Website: bh-photo
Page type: cart
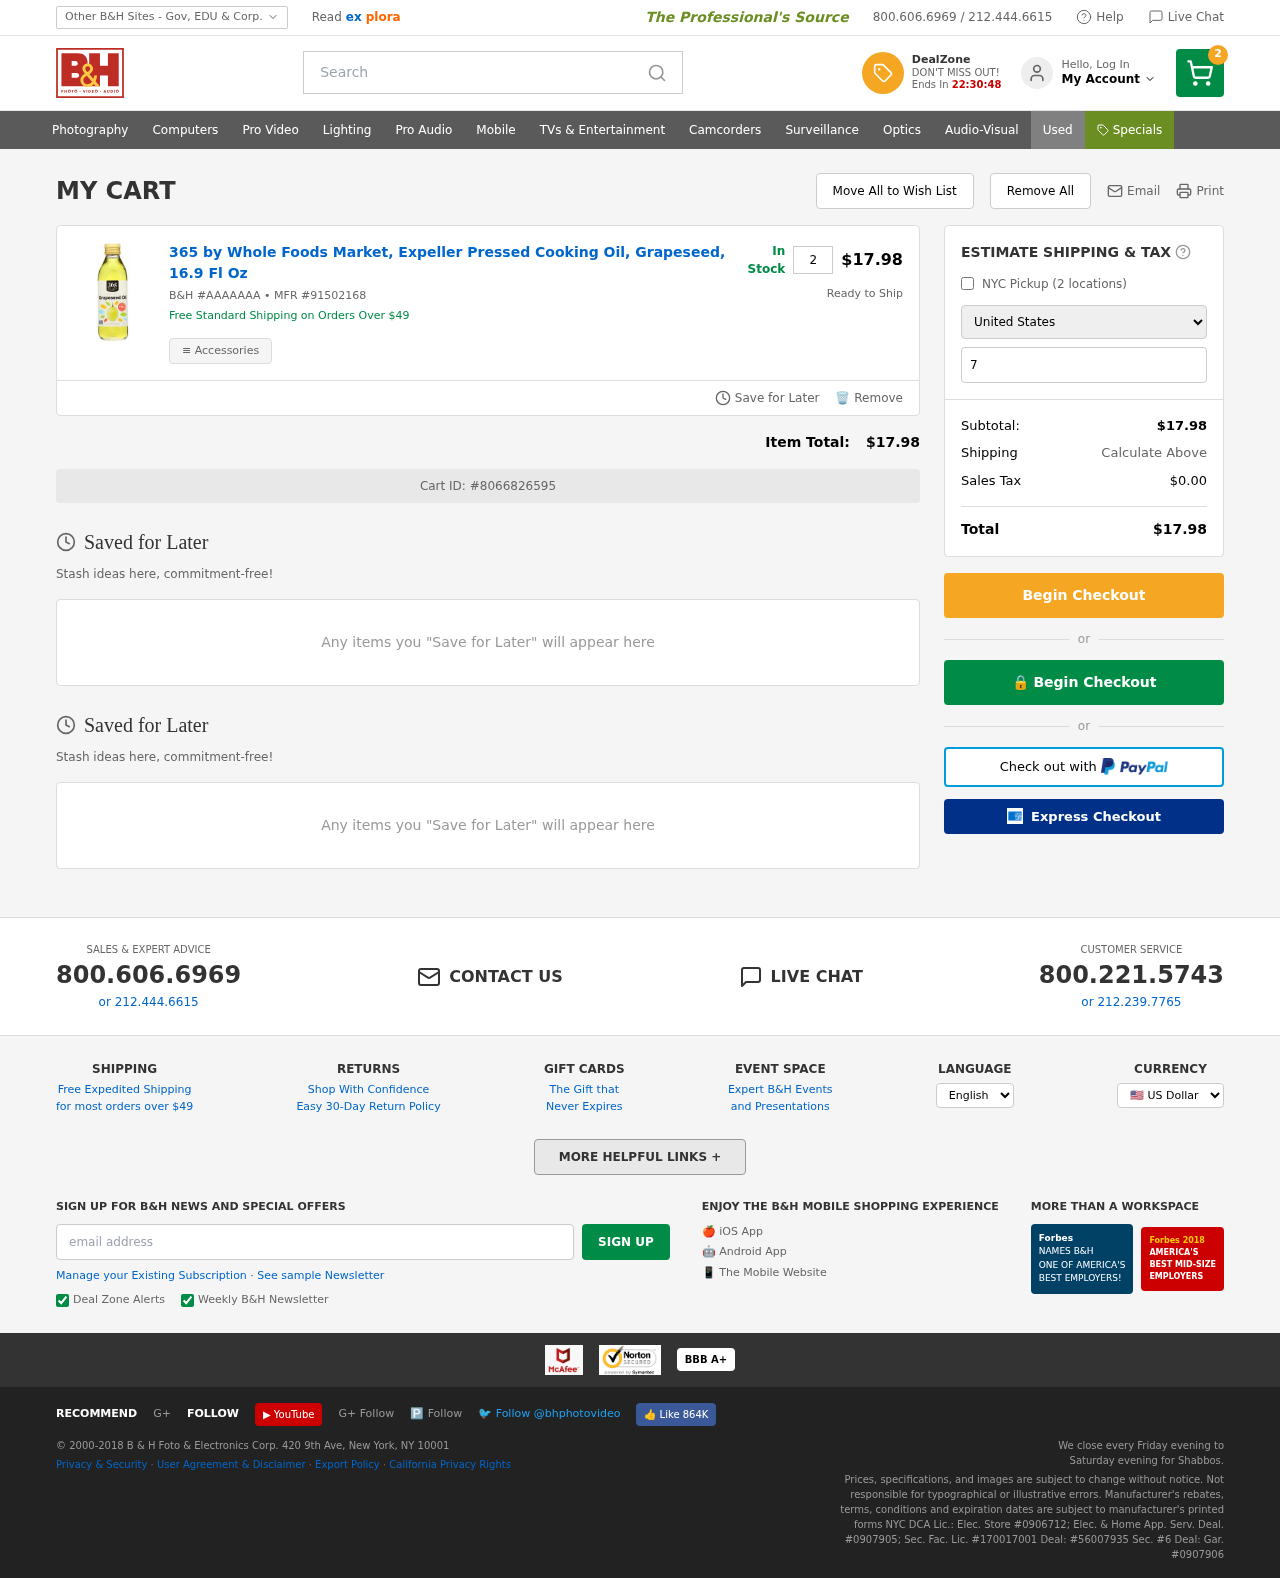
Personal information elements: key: PII_COUNTRY
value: United States
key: PII_EMAIL
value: donald_reed@gmail.com
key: PII_POSTCODE
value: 75999
Product elements: key: PRODUCT1_NAME
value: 365 by Whole Foods Market, Expeller Pressed Cooking Oil, Grapeseed, 16.9 Fl Oz
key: PRODUCT1_QUANTITY
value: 2
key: PRODUCT1_SKU
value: AAAAAAA
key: PRODUCT1_MFR
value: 91502168
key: PRODUCT1_SUBTOTAL
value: $17.98
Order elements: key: ORDER_NUM_ITEMS
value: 2
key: ORDER_SUBTOTAL
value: $17.98
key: ORDER_ID
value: #8066826595
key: ORDER_TAX
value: $0.00
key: ORDER_TOTAL
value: $17.98
Search elements: key: HEADER_SEARCH
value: Search